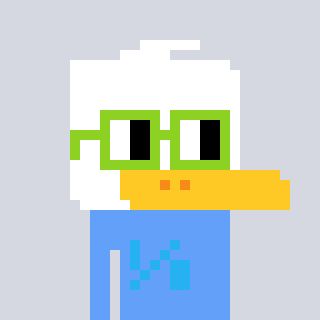
a pixel art character with square light green glasses, a duck-shaped head and a blue-colored body on a cool background